Question: I am using Tweepy (python) to access to Twitter Search API, and I am looking to extract the geo-coordinates of the tweet.
As you can see in the screenshot, I found 'geo' and 'coordinates', and they are inverted.
I would like to know if I am in the good track first, then how can I distinguish between Latitude & Longitude ?

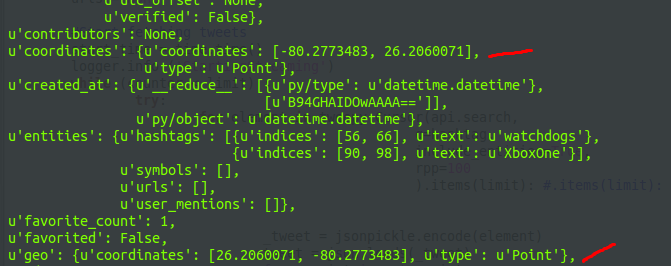
Answer: "" is the official field for this info while the "" field is deprecated. So ignore the field. For further details see this discussion <URL>